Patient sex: F
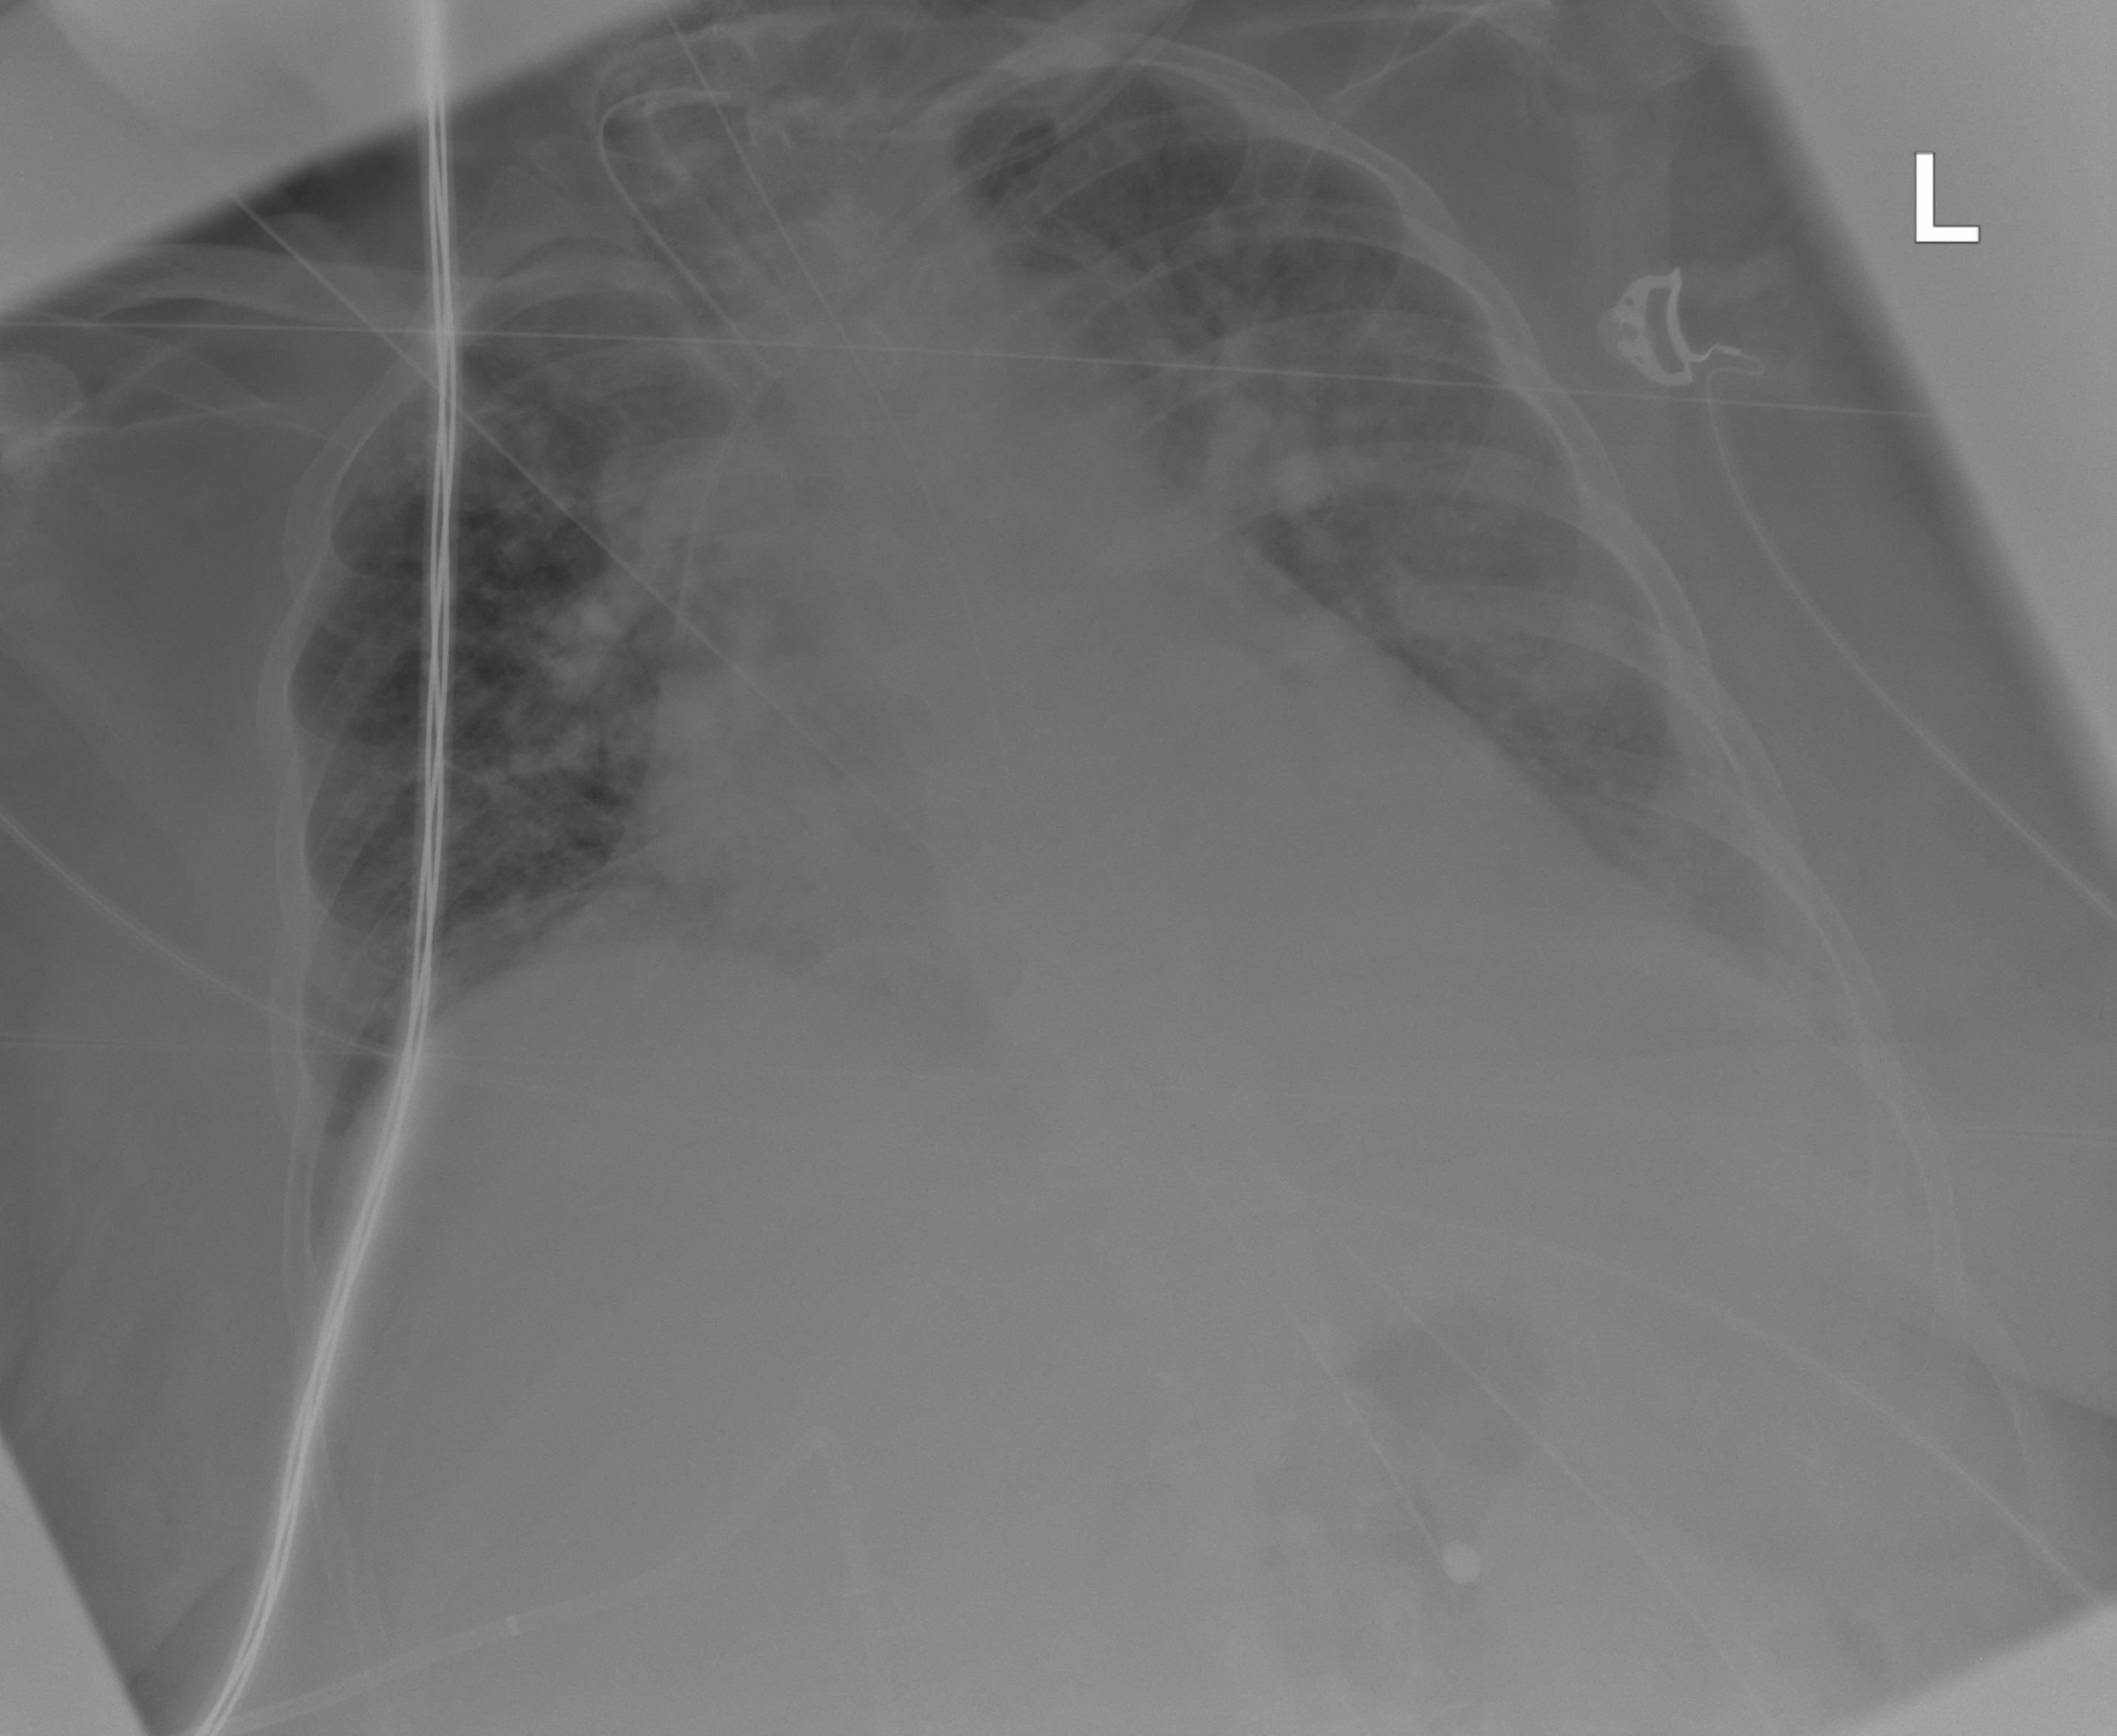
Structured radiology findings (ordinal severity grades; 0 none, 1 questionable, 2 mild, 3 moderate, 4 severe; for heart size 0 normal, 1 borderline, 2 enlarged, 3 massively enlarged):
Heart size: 2
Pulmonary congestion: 2
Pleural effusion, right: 0
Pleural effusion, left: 2
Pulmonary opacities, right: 2
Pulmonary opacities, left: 2
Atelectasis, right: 2
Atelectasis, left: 2